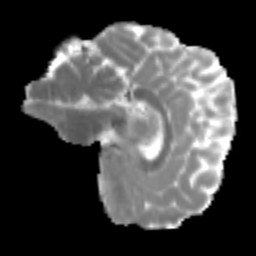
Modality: MD
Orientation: sagittal
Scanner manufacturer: siemens
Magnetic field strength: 3 T
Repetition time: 3.6 s
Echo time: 0.092 s